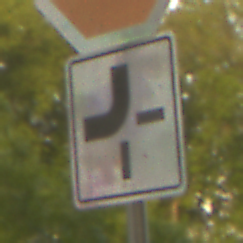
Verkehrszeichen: VerlaufVorfahrtsstrasse2
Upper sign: Stop
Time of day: SunriseSunset
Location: Outdoor (RoadRail)
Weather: Clear
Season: NotSpecified
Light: Natural